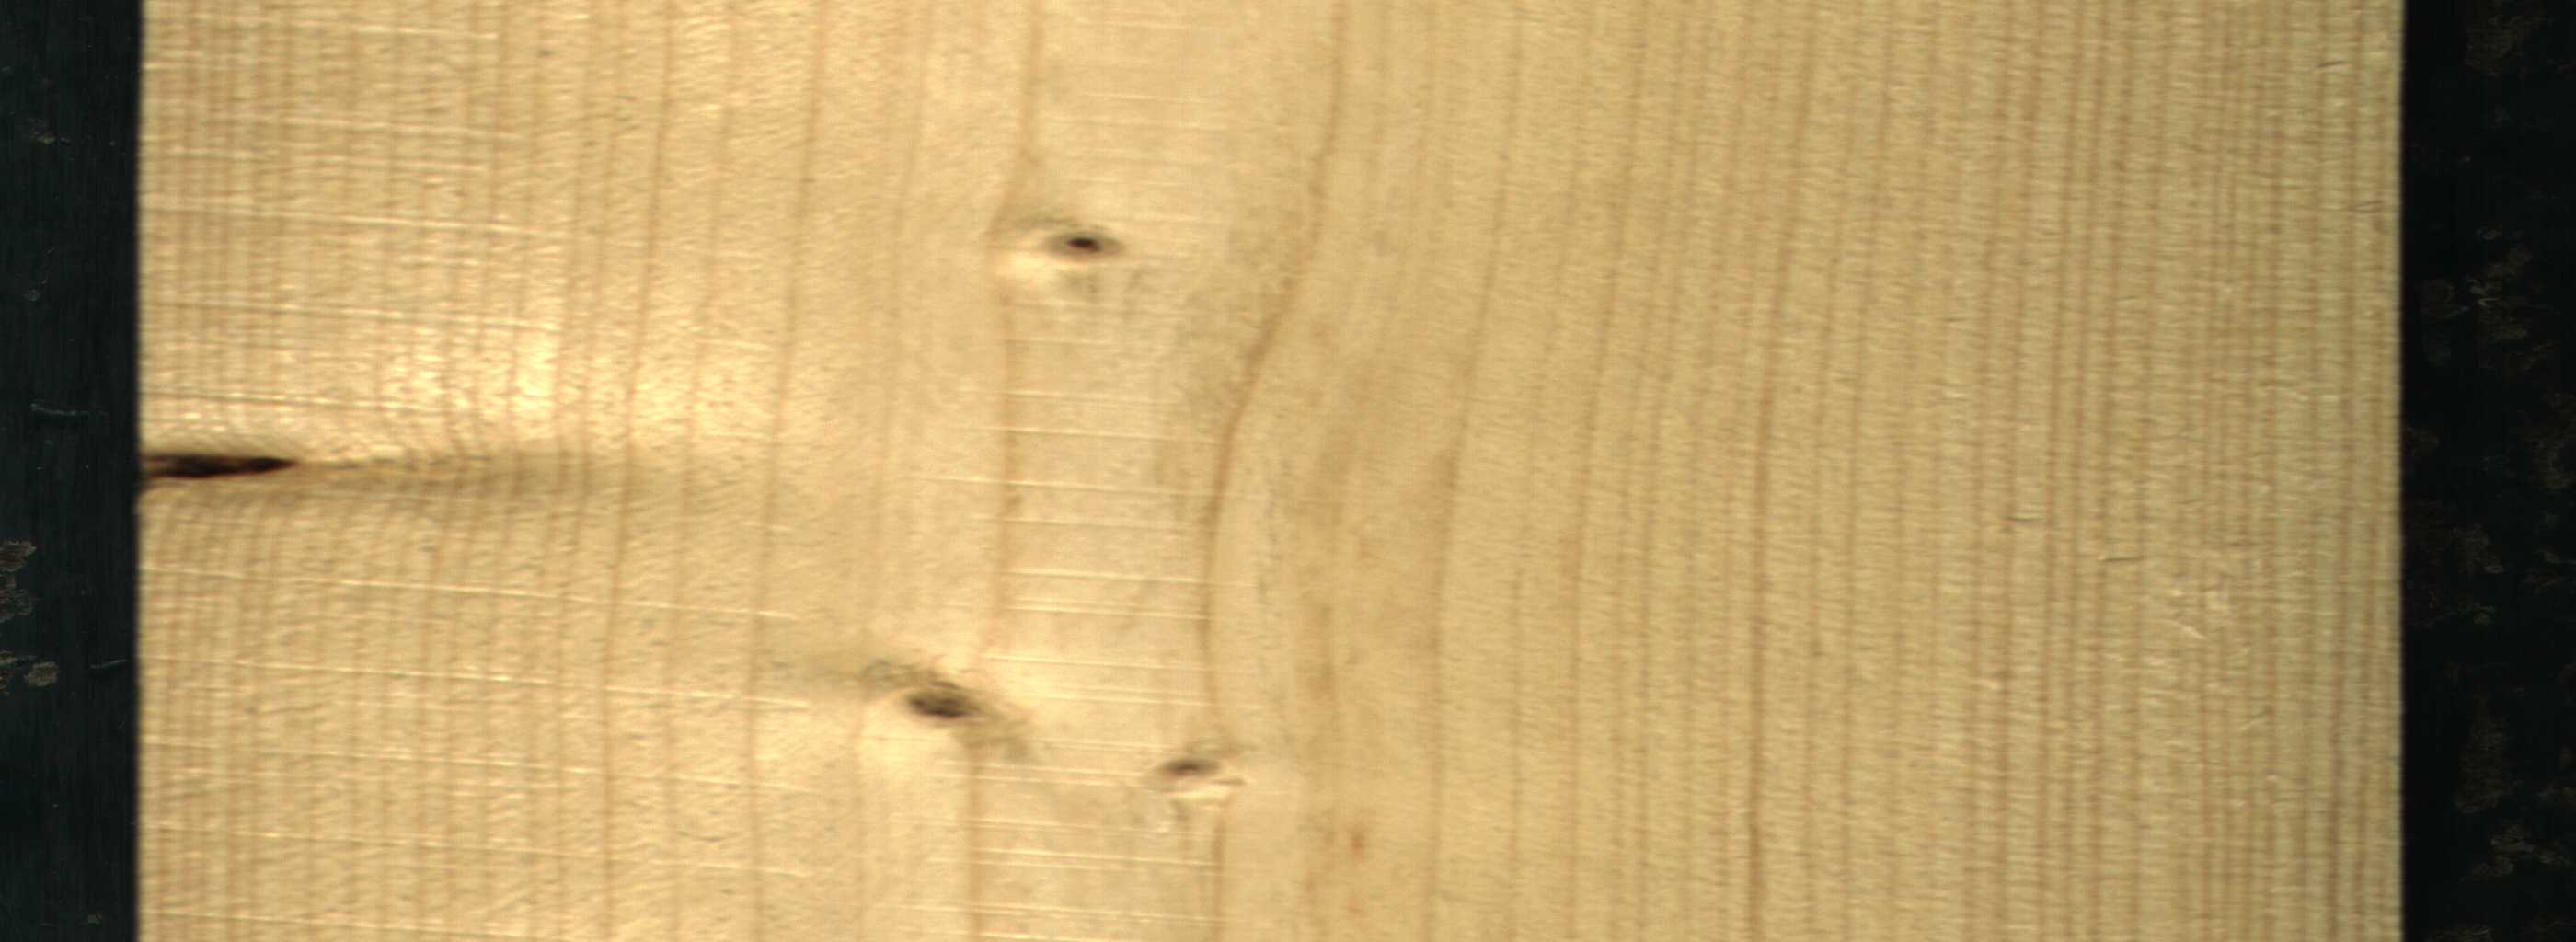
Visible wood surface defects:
Dead_Knot
Live_Knot
Live_Knot
Live_Knot